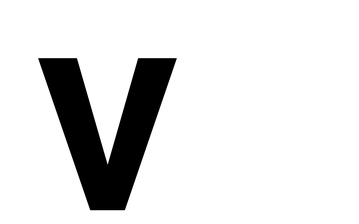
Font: Roboto_SemiBold